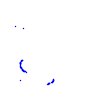
Particle: kaon